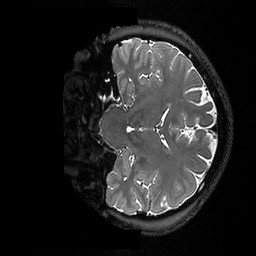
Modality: T2w
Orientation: coronal
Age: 24
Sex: male
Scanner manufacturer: ge
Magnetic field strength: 3 T
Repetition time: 3.202 s
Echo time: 0.06656 s